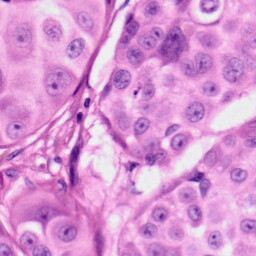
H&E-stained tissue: Skin